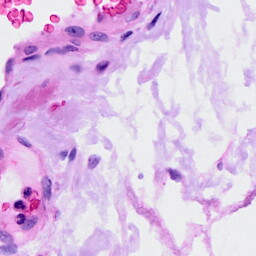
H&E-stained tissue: Ovarian